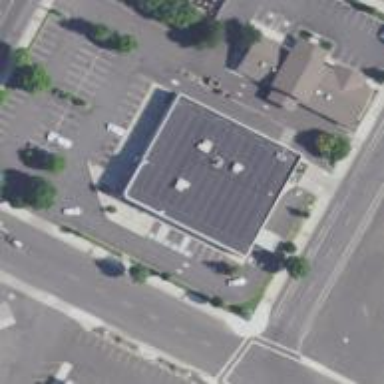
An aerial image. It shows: Pharmacy providing healthcare services.